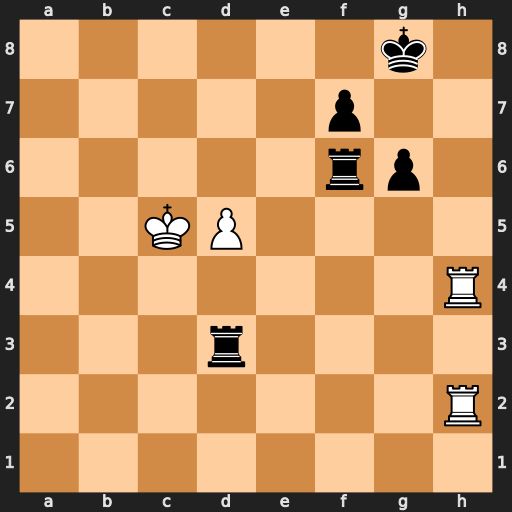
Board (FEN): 6k1/5p2/5rp1/2KP4/7R/3r4/7R/8
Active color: w
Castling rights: -
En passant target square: -
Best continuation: Rh8+ Kg7 R2h7#